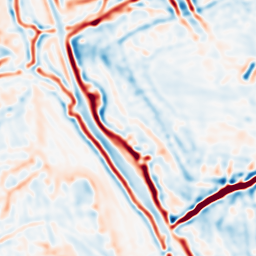
Category: multiscale
Decomposition family: log
Decomposition parameters: sigma: 3
Upsampling method: quintic
Upsampling parameters: scale: 2
Upsampling scale: 2